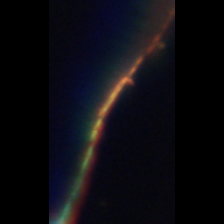
Taxon: Psuedo-nitzschia
Group: Diatoms